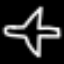
Label: airplane